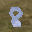
Label: 8